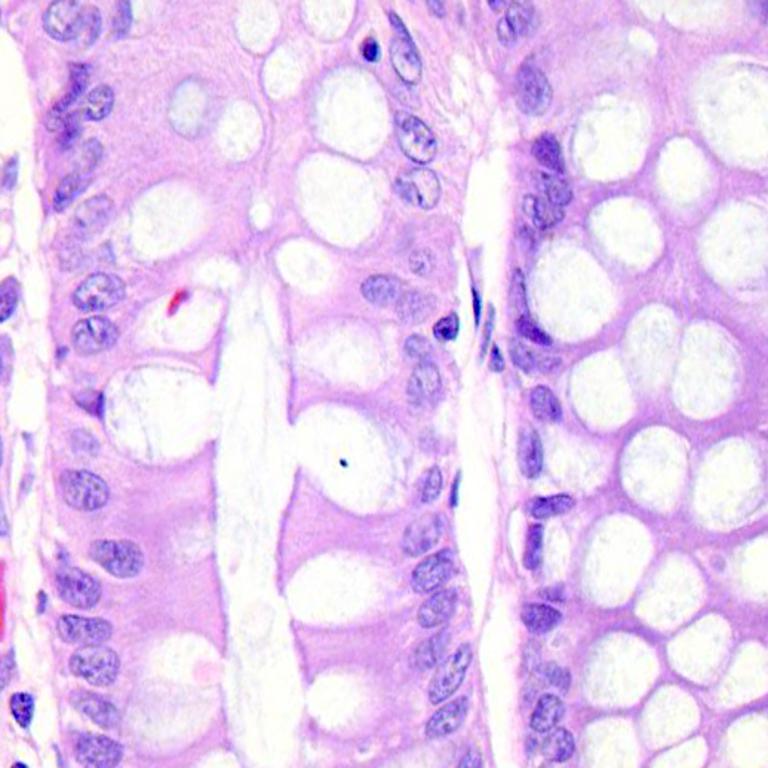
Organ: colon
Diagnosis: benign